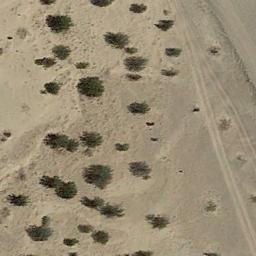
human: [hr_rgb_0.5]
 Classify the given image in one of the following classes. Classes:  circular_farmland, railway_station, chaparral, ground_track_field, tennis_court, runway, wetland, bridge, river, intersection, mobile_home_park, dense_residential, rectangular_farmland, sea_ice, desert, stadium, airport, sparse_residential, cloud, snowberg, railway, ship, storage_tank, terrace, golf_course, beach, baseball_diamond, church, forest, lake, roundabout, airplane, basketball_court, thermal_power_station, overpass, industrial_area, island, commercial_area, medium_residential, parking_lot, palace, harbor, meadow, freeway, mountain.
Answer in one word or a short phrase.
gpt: chaparral